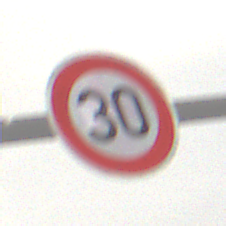
Verkehrszeichen: Geschwindigkeit30
Umgebung: Outdoor, Nature
Tageszeit: MorningAfternoon
Wetter: Overcast
Licht: Natural
Jahreszeit: Winter
Kontrast: LowContrast